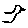
Label: bird